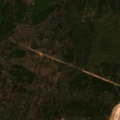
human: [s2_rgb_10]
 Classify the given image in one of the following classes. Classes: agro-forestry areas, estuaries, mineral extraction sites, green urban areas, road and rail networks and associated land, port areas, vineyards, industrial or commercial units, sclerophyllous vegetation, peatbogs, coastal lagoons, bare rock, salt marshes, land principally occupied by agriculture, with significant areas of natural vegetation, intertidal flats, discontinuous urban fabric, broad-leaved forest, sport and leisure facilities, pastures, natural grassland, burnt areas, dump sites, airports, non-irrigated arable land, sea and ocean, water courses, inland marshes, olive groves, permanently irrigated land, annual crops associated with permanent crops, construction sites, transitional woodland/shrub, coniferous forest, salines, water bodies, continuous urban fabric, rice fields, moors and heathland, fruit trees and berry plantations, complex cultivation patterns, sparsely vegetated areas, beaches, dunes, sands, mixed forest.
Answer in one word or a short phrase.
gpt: non-irrigated arable land, broad-leaved forest, coniferous forest, mixed forest